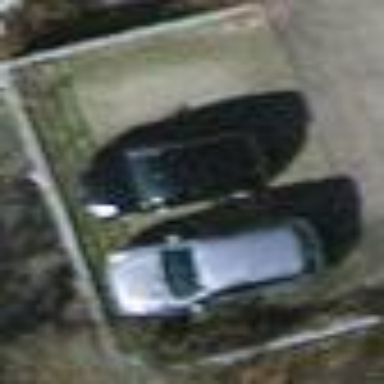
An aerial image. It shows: Group of garages.